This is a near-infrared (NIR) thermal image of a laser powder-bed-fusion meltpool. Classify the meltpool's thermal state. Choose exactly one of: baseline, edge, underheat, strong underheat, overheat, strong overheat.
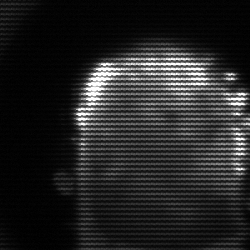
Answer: baseline